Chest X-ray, AP view. Patient: 62 years old, sex F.
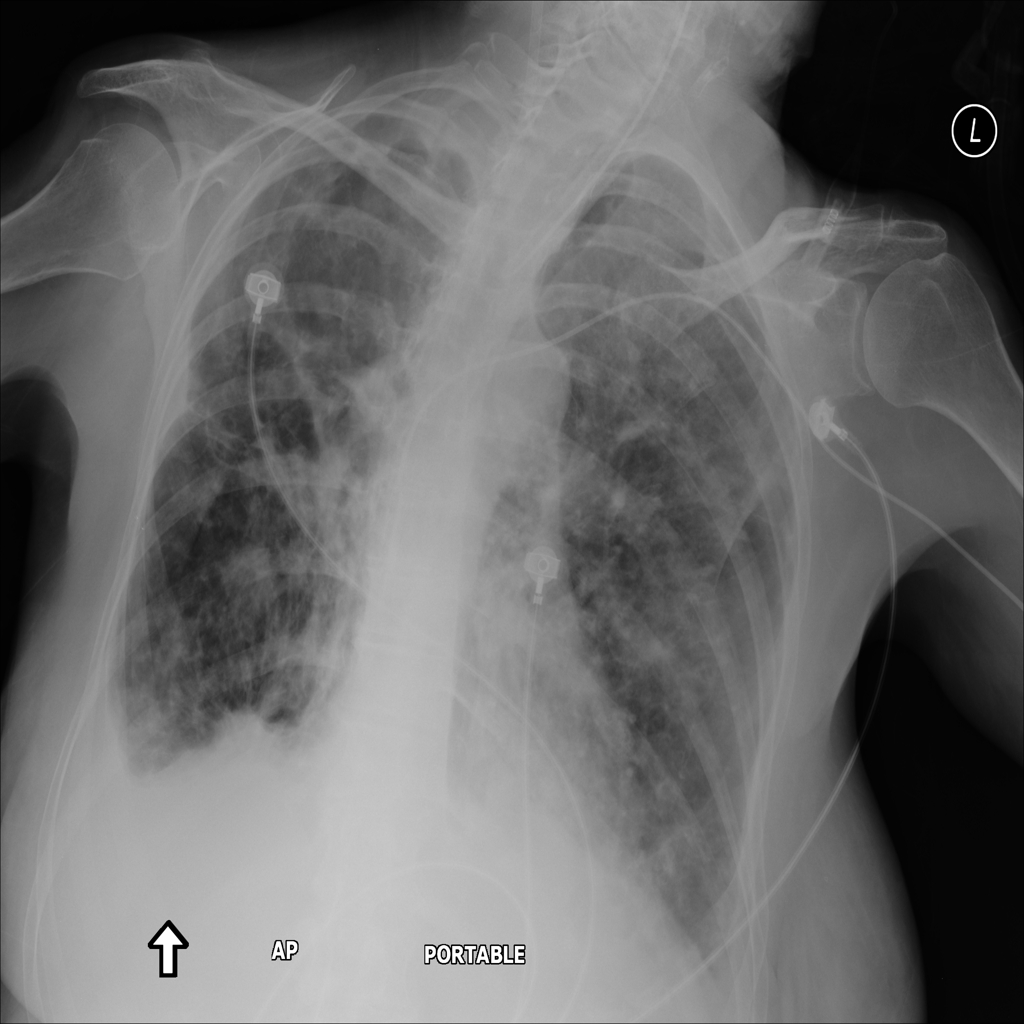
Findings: Effusion, Pleural_Thickening